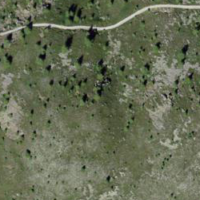
EUNIS habitat code: 43
Species observed at this site:
Empetrum nigrum
Jacobaea incana
Bartsia alpina